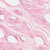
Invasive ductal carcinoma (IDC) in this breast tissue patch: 0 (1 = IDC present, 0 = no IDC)